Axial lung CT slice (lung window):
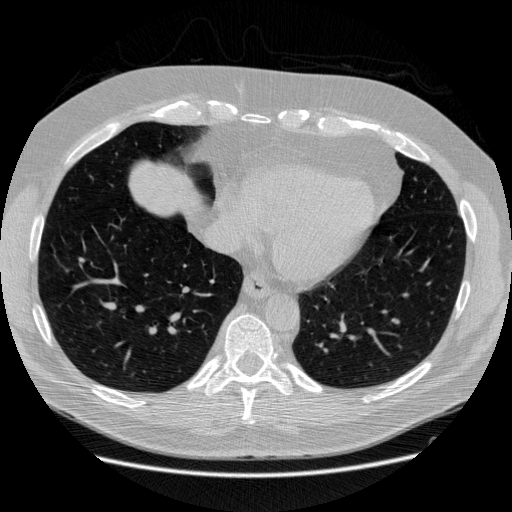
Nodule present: no